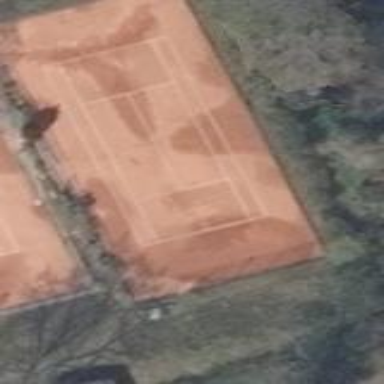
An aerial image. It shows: Tennis pitch with clay surface for leisure sports.